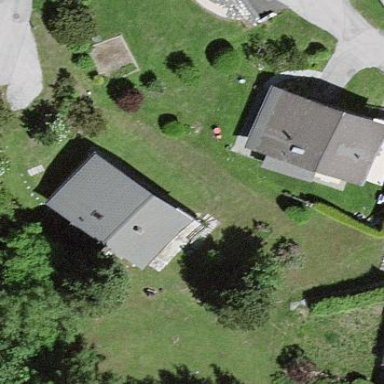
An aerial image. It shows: Simple house.